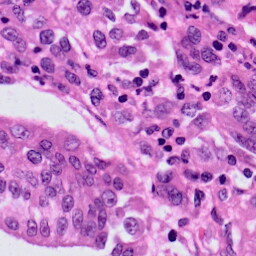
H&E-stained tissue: Skin